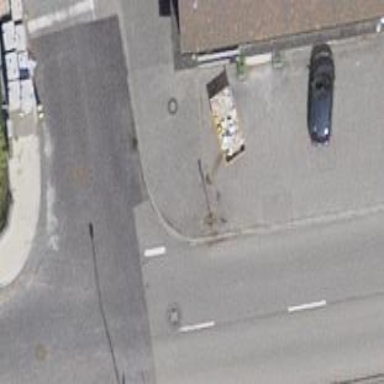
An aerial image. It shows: Street-side parking area.